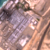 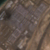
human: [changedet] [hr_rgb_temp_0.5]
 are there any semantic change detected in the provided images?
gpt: No change was made.